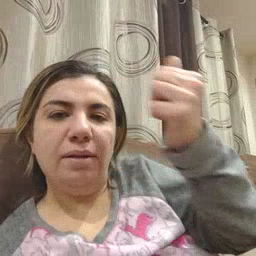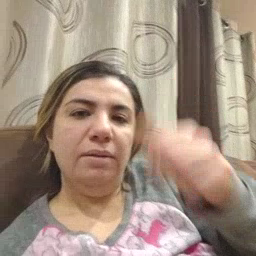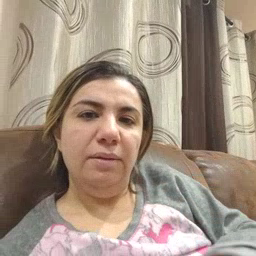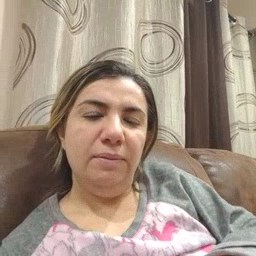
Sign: another